Interaction volume radius: 5 \u00c5
Interaction volume height: 25 \u00c5
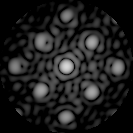
Disorder parameter: 0.1965